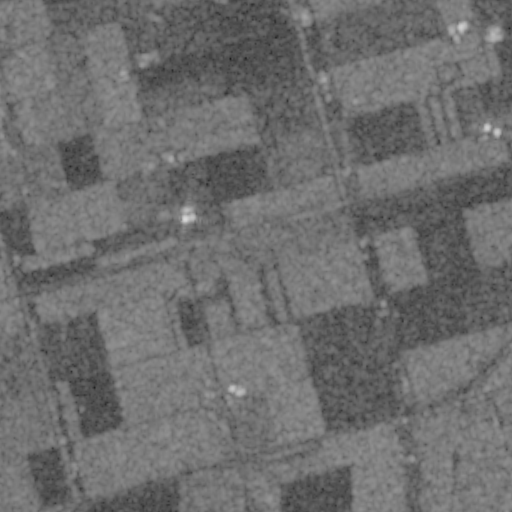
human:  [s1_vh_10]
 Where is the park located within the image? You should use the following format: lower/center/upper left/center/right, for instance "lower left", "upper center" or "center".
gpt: The park is located in the upper right of the image.
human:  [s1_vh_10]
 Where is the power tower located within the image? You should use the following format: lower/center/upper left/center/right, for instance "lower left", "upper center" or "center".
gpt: The power tower is located in the upper left of the image.
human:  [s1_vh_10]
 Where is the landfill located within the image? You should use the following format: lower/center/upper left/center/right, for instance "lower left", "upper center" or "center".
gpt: There is no landfill in the image.

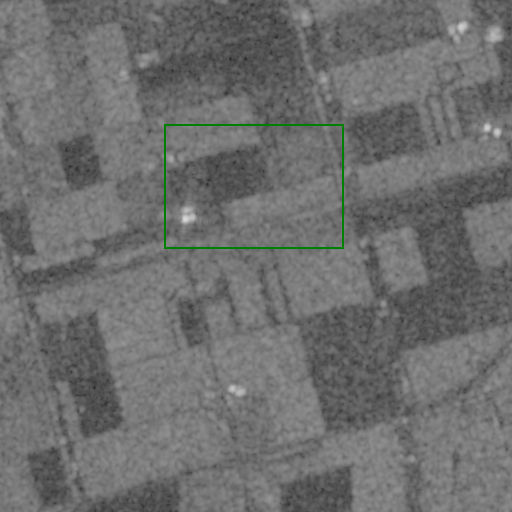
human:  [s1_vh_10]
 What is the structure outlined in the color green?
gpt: The structure outlined in green is a crop field.
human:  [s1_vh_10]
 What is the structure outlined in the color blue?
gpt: There is no blue outline.